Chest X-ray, AP view. Patient: 58 years old, sex M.
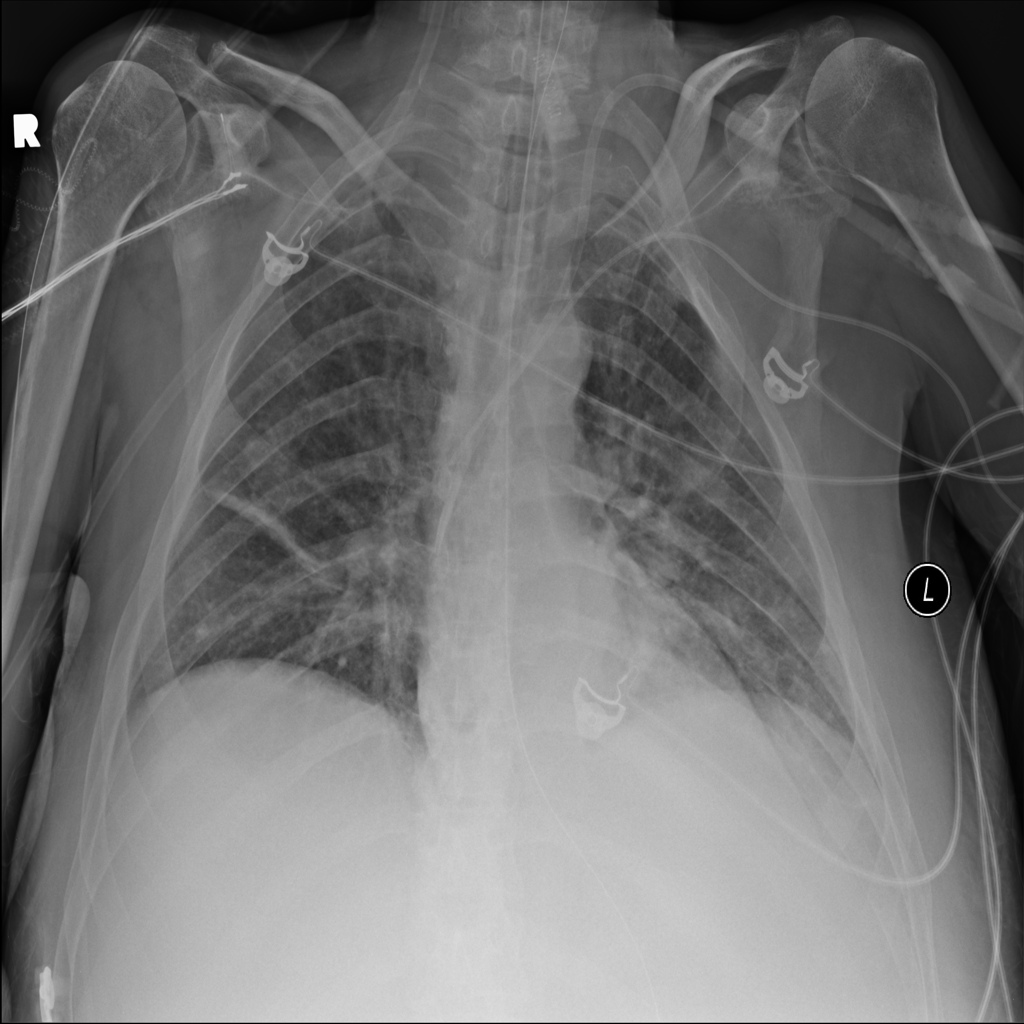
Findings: Infiltration